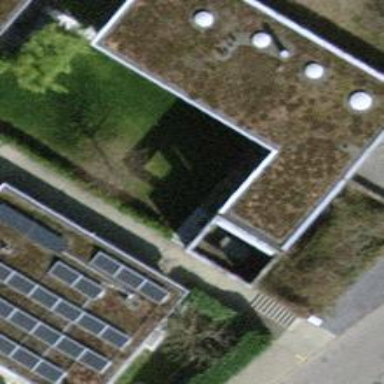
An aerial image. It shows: Detached building.